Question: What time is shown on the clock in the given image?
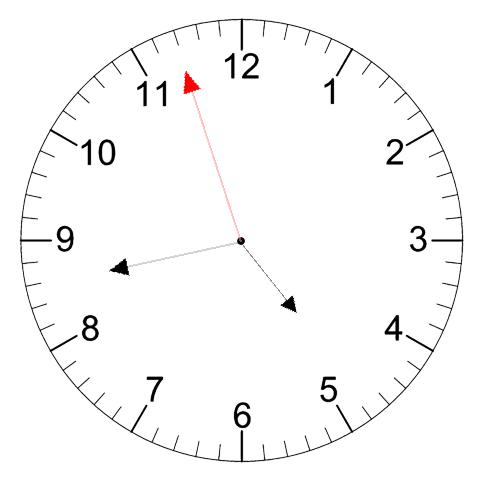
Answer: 04:42:57